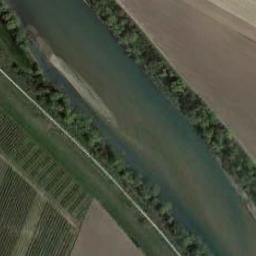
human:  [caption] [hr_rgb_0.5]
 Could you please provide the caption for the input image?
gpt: Many trees are around the river .

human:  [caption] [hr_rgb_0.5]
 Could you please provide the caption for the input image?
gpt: A straight, Broad, Light green river with sandbanks on both sides of the bank, Green and tan mixed fields and forests .

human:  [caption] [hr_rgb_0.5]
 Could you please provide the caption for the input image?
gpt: The green river is flanked by lots of trees .

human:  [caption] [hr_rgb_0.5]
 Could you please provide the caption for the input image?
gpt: The river goes through farmland and trees .

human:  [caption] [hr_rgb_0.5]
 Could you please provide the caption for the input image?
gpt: There are some green trees beside the river .